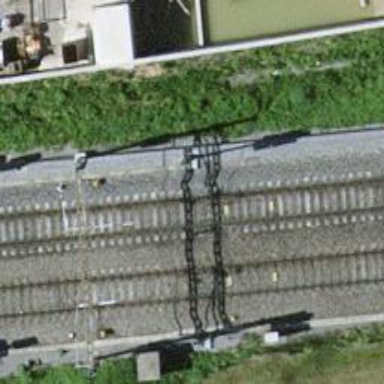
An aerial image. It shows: Railway signal.